Field crop: maize
Growth stage: 2
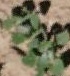
Species: chenopodium